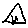
Label: triangle